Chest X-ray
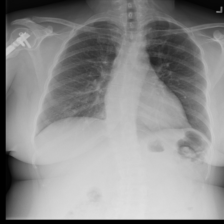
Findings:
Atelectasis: positive
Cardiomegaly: negative
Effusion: negative
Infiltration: positive
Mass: negative
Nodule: negative
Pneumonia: negative
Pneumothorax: negative
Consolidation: negative
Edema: negative
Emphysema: negative
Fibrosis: negative
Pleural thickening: negative
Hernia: negative